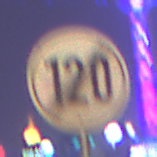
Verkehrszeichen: EndeGeschwindigkeit120
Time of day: Night
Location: Outdoor (Urban)
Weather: PartlyCloudy
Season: NotSpecified
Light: Natural